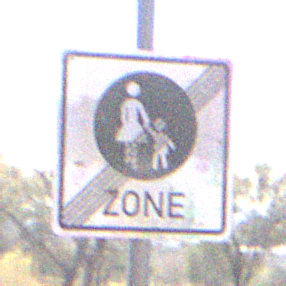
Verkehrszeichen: EndeFussgaengerzone
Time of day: Midday
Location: Outdoor (Nature)
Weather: Clear
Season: NotSpecified
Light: Natural